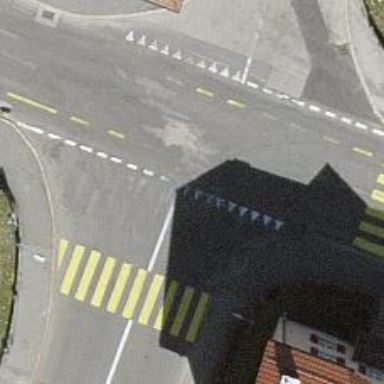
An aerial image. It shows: Road with "give way" sign.